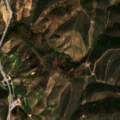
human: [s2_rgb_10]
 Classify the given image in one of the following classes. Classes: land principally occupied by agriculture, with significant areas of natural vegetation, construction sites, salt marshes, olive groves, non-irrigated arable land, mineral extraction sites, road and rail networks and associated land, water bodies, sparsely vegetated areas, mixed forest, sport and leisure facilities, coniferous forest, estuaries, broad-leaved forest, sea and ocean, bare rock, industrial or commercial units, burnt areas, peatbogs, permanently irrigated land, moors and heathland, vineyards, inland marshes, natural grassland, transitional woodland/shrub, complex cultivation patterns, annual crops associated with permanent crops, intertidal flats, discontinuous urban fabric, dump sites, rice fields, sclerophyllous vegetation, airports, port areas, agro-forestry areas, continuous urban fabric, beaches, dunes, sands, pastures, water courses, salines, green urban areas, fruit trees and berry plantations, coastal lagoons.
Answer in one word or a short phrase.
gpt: land principally occupied by agriculture, with significant areas of natural vegetation, broad-leaved forest, sclerophyllous vegetation, transitional woodland/shrub